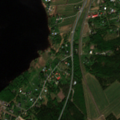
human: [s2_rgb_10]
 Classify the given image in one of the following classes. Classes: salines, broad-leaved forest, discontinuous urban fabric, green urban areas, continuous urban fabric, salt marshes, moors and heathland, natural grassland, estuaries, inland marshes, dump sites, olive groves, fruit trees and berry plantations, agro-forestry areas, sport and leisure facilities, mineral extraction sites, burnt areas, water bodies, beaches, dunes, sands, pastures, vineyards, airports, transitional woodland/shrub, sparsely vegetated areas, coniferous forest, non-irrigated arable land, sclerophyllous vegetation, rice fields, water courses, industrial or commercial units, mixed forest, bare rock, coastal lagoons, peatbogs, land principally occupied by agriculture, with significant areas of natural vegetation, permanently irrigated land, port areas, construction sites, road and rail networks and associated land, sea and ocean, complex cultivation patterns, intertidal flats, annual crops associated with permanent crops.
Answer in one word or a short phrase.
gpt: discontinuous urban fabric, land principally occupied by agriculture, with significant areas of natural vegetation, mixed forest, water courses